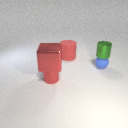
small red metal cylinder below large red metal cube